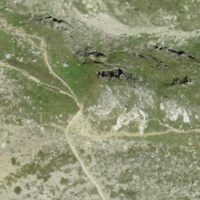
EUNIS habitat code: 26
Species observed at this site:
Dryas octopetala